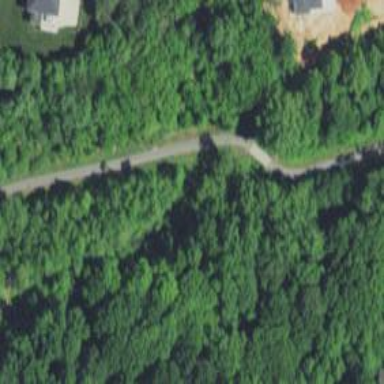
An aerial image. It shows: Asphalt path with excellent trail visibility.